Question: Iam beginner in android game development and i'm currently having some trouble on drawing pixels on the screen using bitmap and canvas.
Here is my code:
'''
package com.example.arkanoid;
import android.os.Bundle;
import android.app.Activity;
import android.view.Menu;
import android.view.MotionEvent;
import android.widget.TextView;
import android.graphics.*;
public class MainActivity extends Activity {
Bitmap bitmap;
Canvas canvas;
int lastx=0, lasty=0;
@Override
public void onCreate(Bundle savedInstanceState) {
super.onCreate(savedInstanceState);
bitmap = Bitmap.createBitmap(400,400,Bitmap.Config.ARGB_8888);
canvas = new Canvas(bitmap);
bitmap.prepareToDraw();
setContentView(R.layout.activity_main);
}
@Override
public boolean onCreateOptionsMenu(Menu menu) {
getMenuInflater().inflate(R.menu.activity_main, menu);
return true;
}
public void drawPixel(int x, int y) {
if(bitmap.isMutable()) {
bitmap.setPixel(x,y,Color.rgb(100,100,100));
}
canvas.drawBitmap(bitmap,0,0,null);
}
public boolean onTouchEvent(MotionEvent event) {
int x = (int)event.getX();
int y = (int)event.getY();
TextView texto = (TextView)findViewById(R.id.textView1);
texto.setText("X: "+x+", Y: "+y);
if(lastx !=x || lasty !=y){
lastx=x;
lasty=y;
drawPixel(x,y);
}
return false;
}
}
'''
When the function drawPixel(int x, int y) is called multiple times the application stops running:

And no pixels are drawn, so what is the error here? thanks for your time.
I forgot the LOG from LogCat, sorry:
<URL>
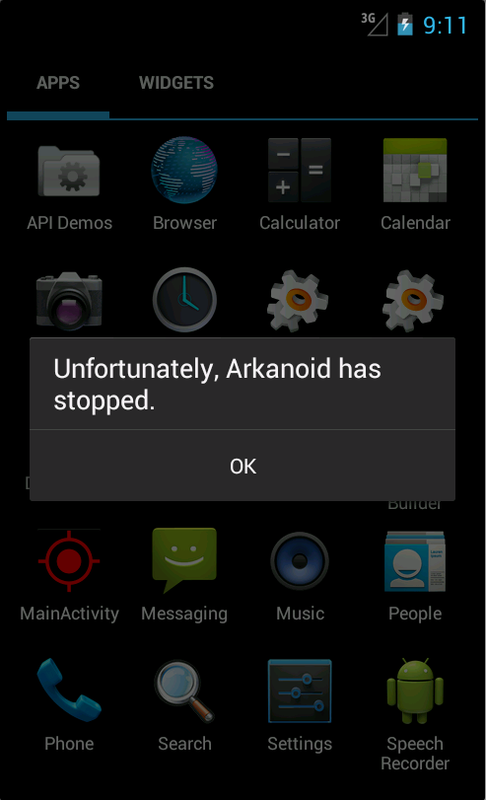
Answer: according for the logcat you uploaded, you need to check if 'x & y' are between the bitmap size.